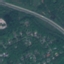
Label: Highway